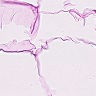
Metastatic tissue present: no